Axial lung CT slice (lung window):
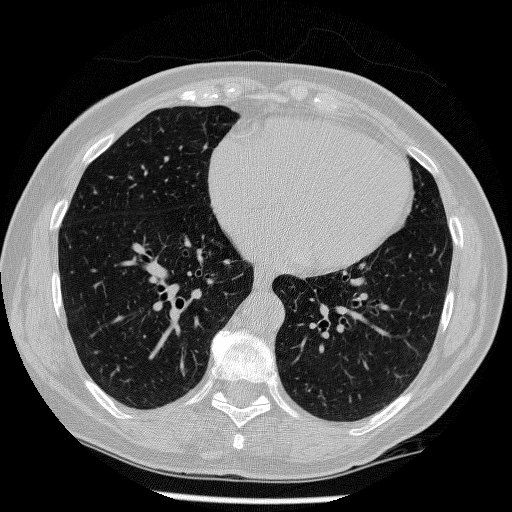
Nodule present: no